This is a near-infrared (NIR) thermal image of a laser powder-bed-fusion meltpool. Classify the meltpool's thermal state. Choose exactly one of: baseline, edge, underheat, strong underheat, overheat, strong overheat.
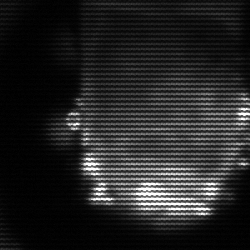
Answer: baseline